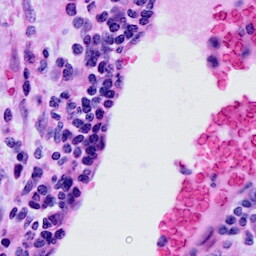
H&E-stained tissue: Cervix